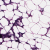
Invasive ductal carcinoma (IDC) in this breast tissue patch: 1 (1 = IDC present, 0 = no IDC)